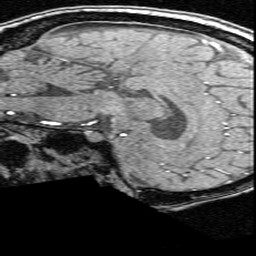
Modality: angio
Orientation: sagittal
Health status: ill
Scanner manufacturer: siemens
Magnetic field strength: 3 T
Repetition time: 0.022 s
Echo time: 0.00395 s